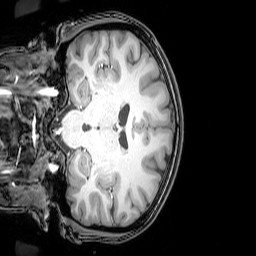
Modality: T1w
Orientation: coronal
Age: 24
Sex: female
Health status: healthy
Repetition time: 0.081 s
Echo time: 0.037 s